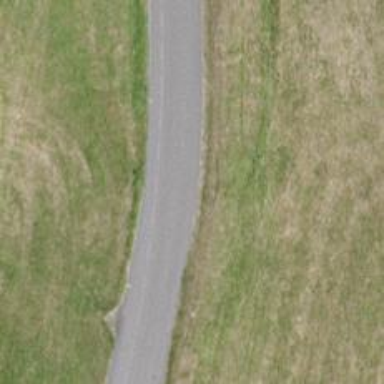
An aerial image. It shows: Unclassified road with grade 1 track type.